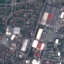
Land use / land cover class: Industrial